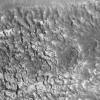
Atmospheric dust classification: not_dusty